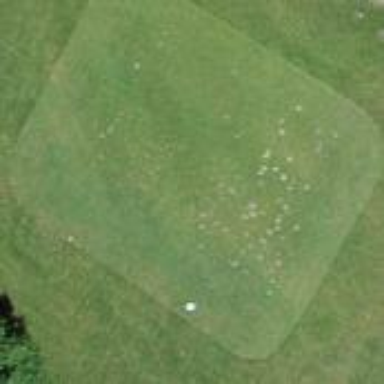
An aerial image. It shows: Grassy area designated as golf tee.